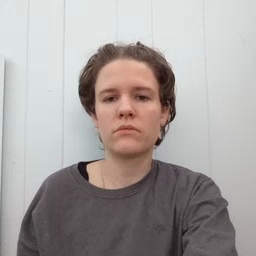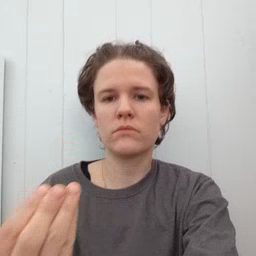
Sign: go